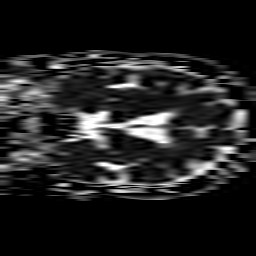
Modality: ADC
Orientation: coronal
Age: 66
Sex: female
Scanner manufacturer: philips
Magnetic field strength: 1.5 T
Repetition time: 4.801 s
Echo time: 0.07764 s